Interaction volume radius: 10 \u00c5
Interaction volume height: 10 \u00c5
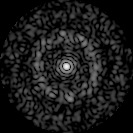
Disorder parameter: 0.8425